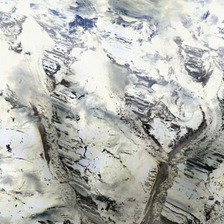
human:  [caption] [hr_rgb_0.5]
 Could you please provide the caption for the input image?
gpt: it is a piece of white snow mountain .

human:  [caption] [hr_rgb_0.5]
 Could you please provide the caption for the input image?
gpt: it is a piece of white snow mountain .

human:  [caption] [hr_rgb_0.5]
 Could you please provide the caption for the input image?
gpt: it is a piece of white snow mountain .

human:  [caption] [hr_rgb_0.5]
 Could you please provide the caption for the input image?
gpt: it is a piece of white snow mountain .

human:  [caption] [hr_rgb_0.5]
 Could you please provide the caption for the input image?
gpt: it is a piece of white snow mountain .